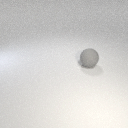
large gray rubber sphere